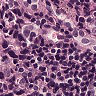
Metastatic tissue present: yes